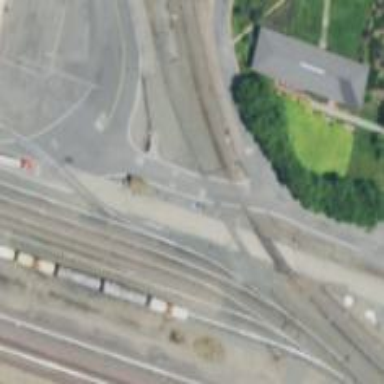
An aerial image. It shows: Railway crossing.